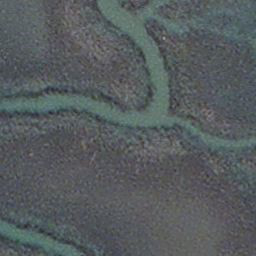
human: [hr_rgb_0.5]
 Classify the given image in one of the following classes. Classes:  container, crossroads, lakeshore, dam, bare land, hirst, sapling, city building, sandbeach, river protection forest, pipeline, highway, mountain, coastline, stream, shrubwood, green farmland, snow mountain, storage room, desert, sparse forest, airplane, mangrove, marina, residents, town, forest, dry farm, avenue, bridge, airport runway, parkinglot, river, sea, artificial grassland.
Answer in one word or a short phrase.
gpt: stream